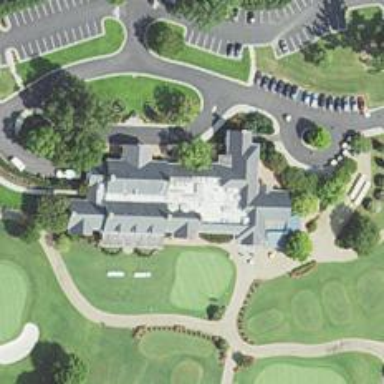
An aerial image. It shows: Golf clubhouse.